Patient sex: F
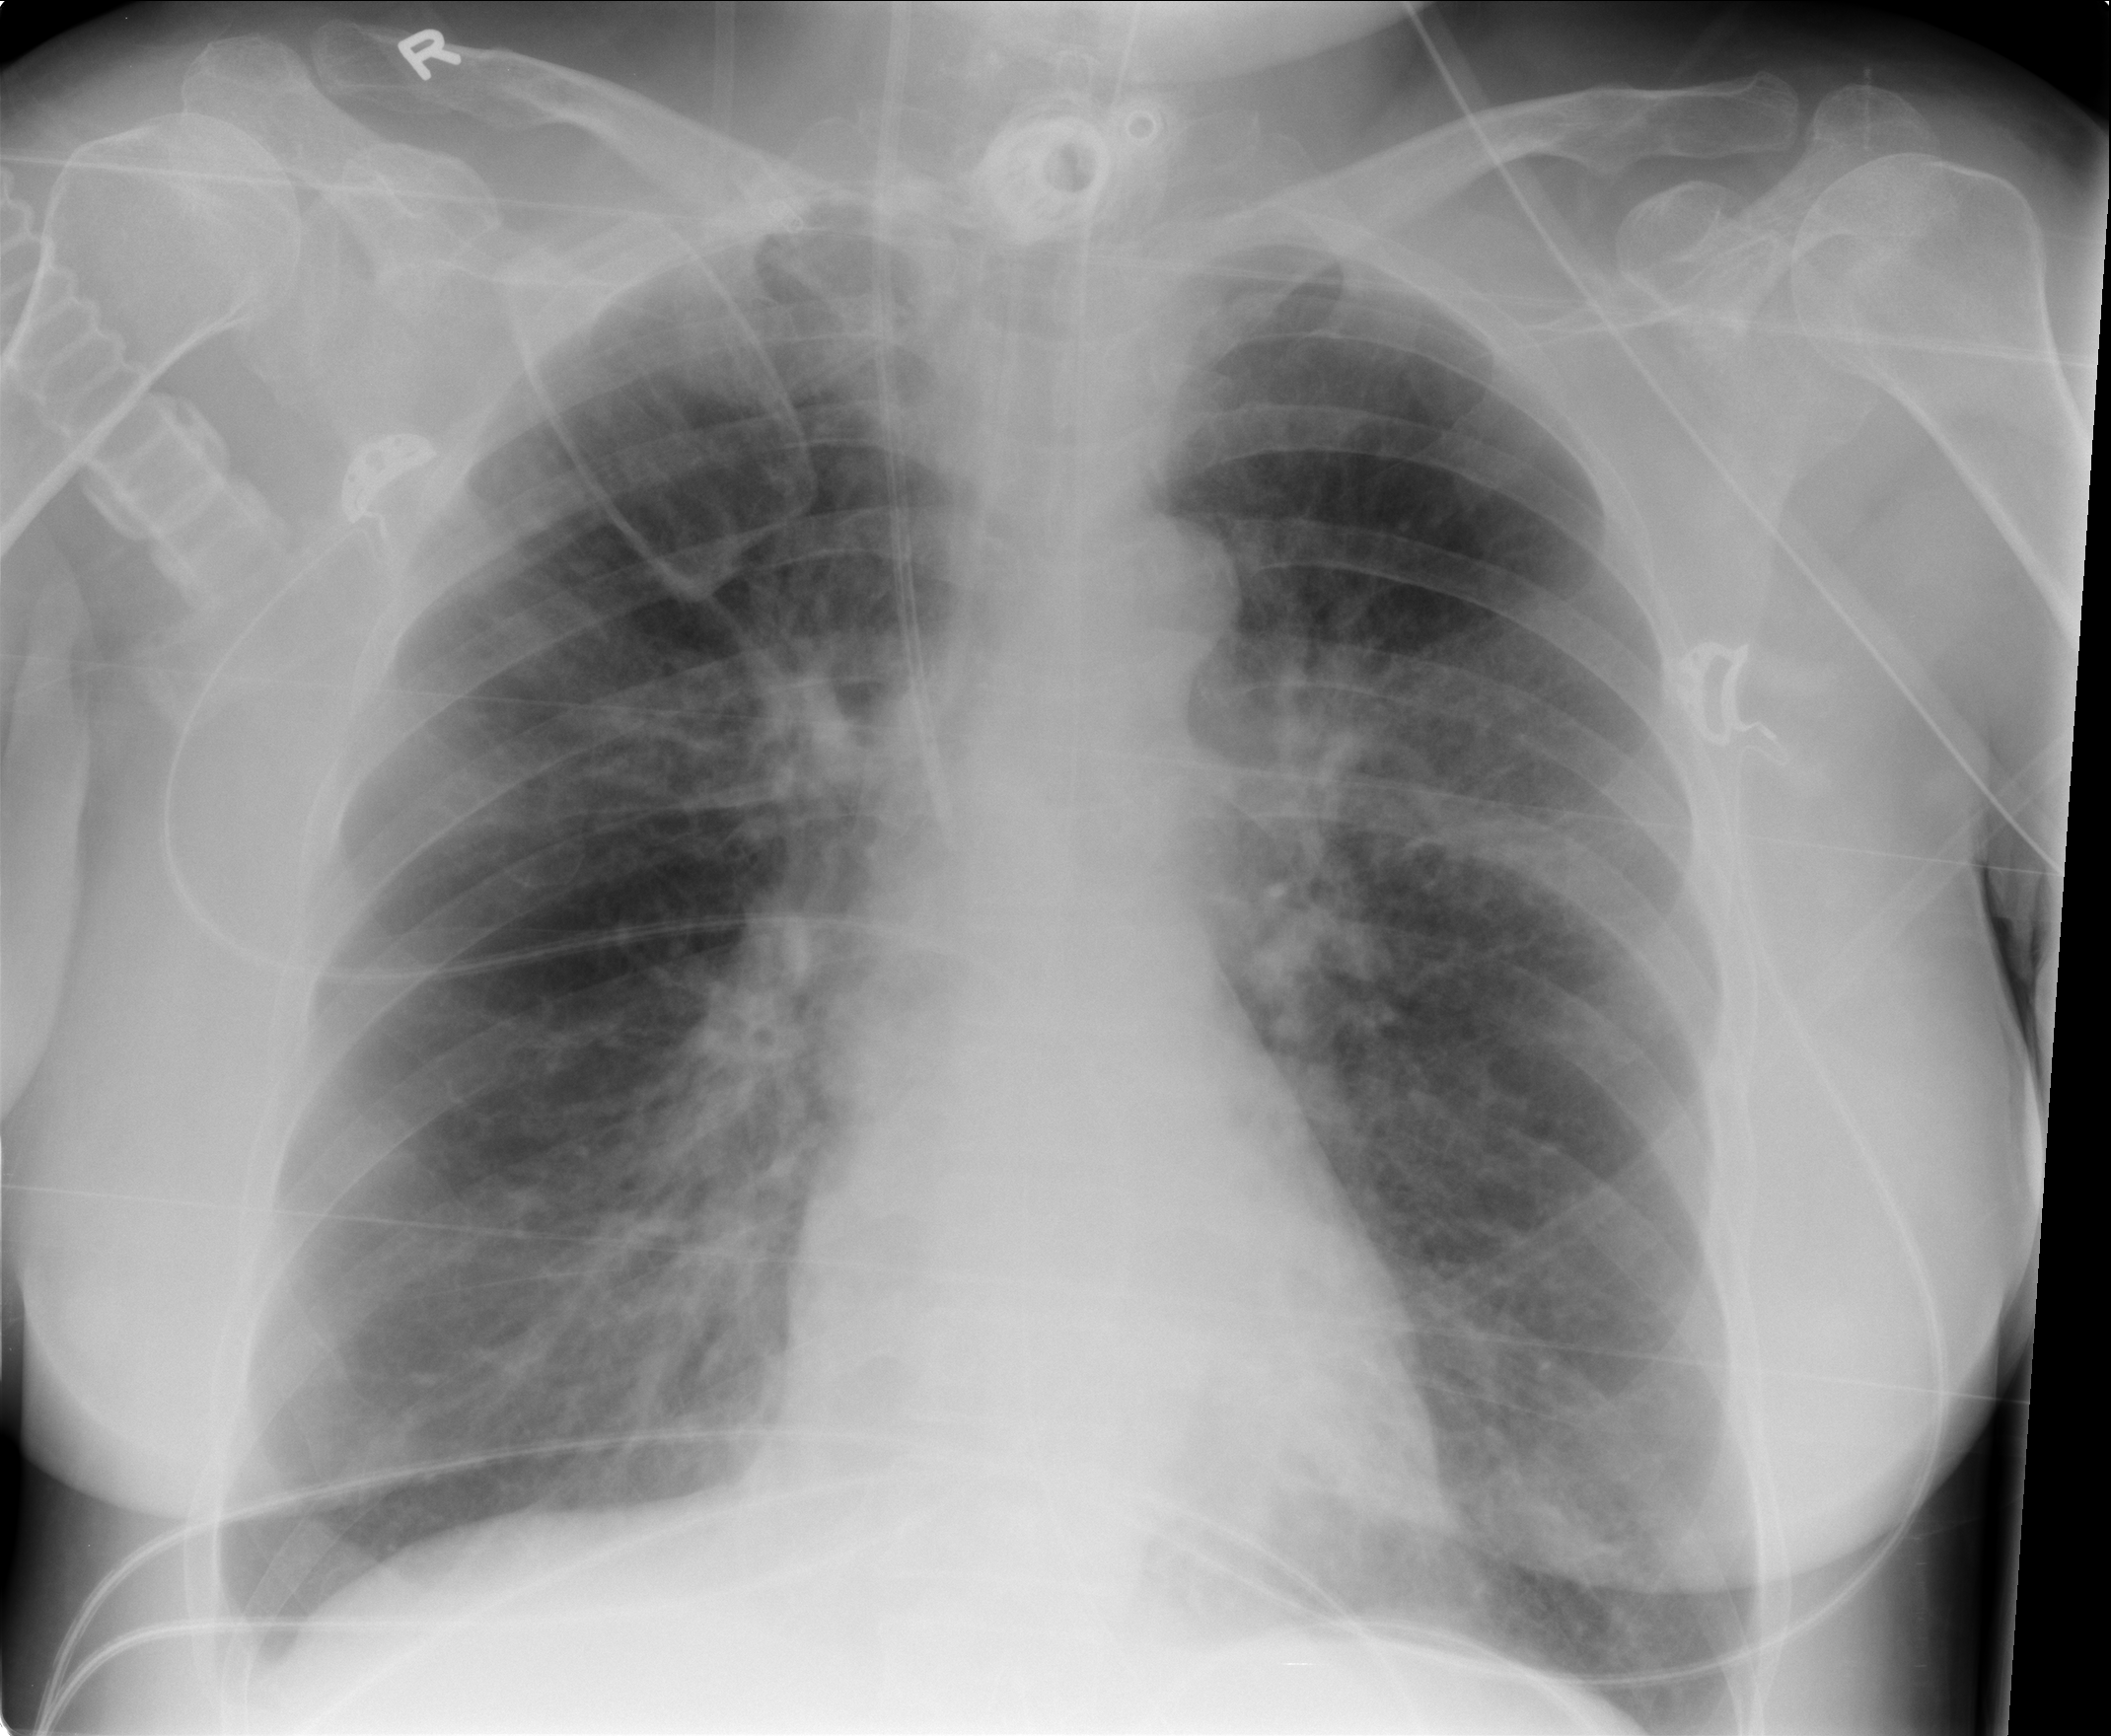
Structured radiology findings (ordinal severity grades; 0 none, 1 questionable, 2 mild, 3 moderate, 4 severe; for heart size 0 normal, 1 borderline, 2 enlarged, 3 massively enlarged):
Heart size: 0
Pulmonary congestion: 2
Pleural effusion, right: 0
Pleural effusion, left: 0
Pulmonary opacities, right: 2
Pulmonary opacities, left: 2
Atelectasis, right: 0
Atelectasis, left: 0